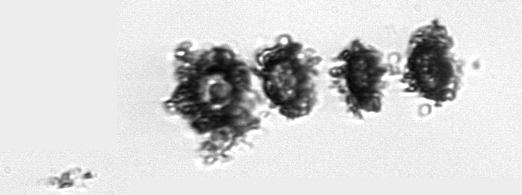
Label: Thalassiosira_TAG_external_detritus